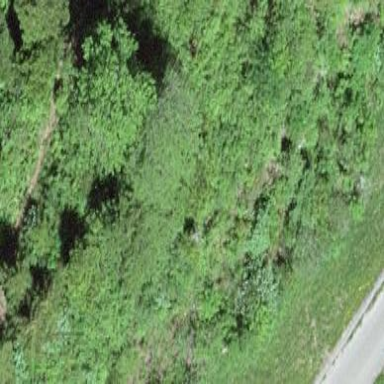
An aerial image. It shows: Patch of scrub vegetation.